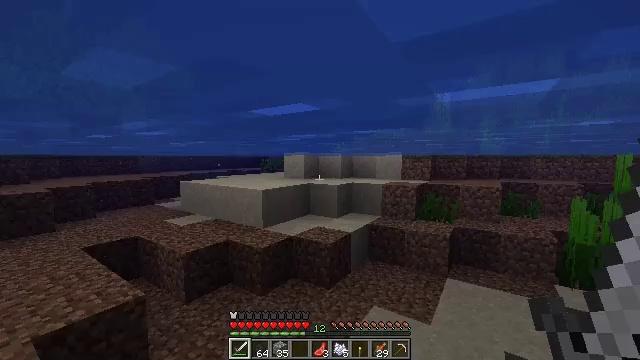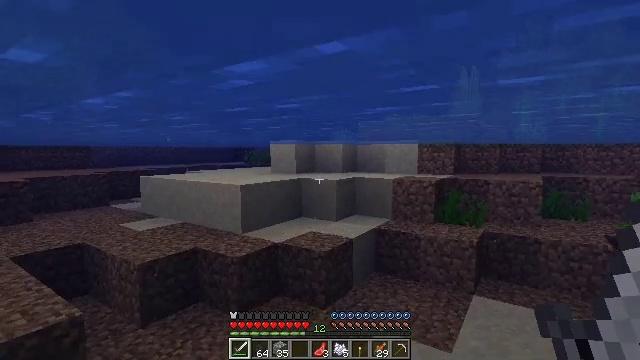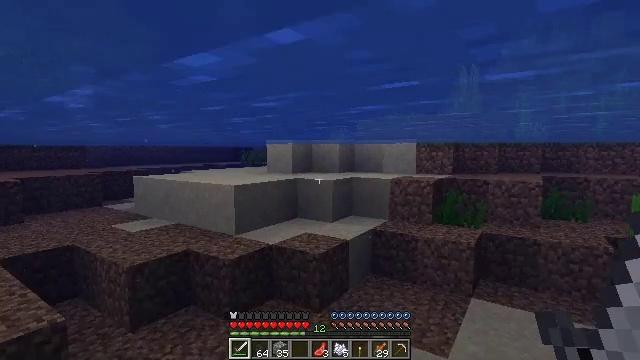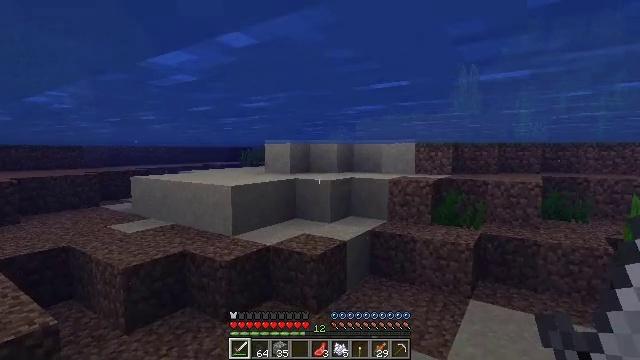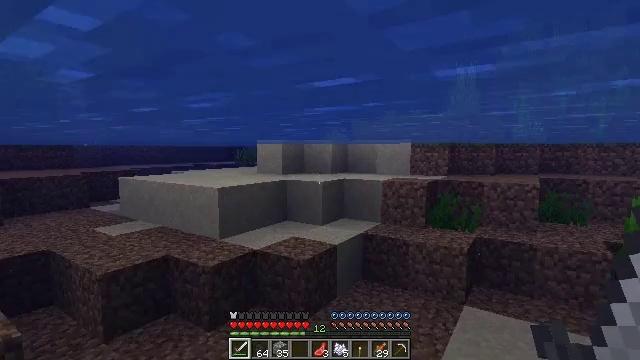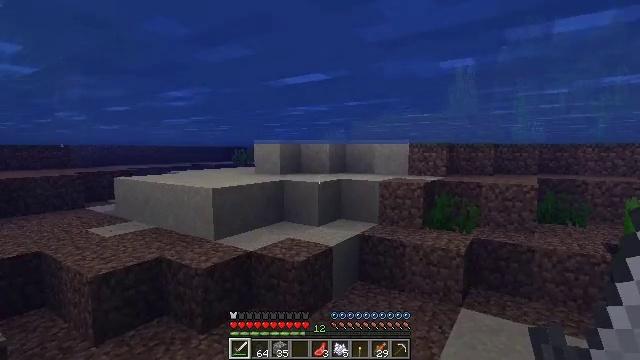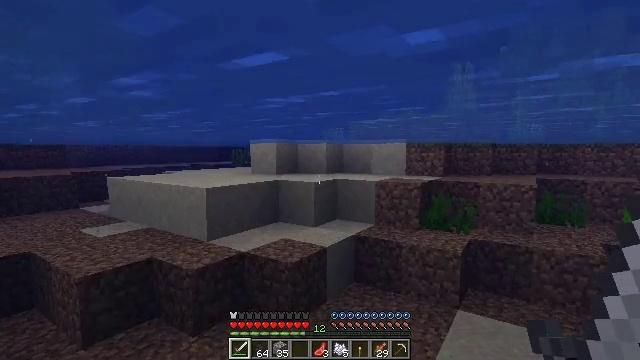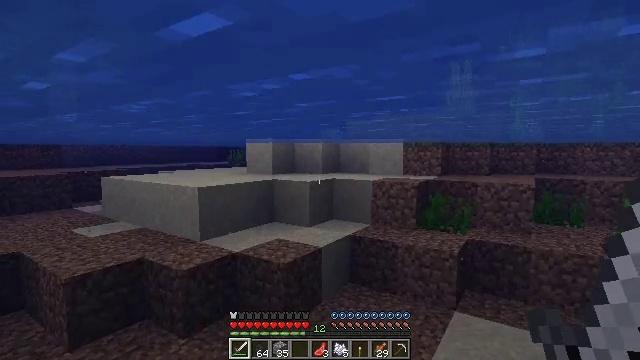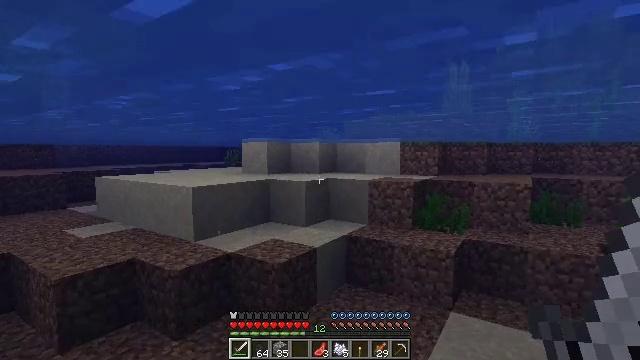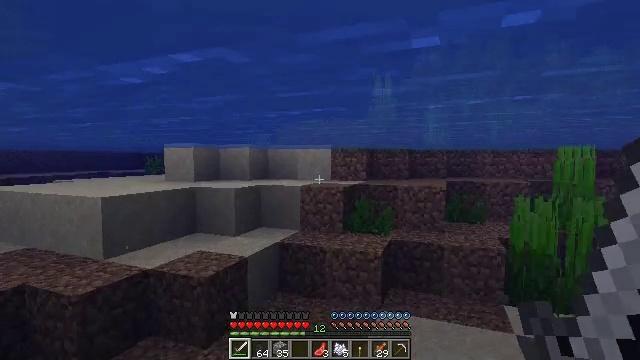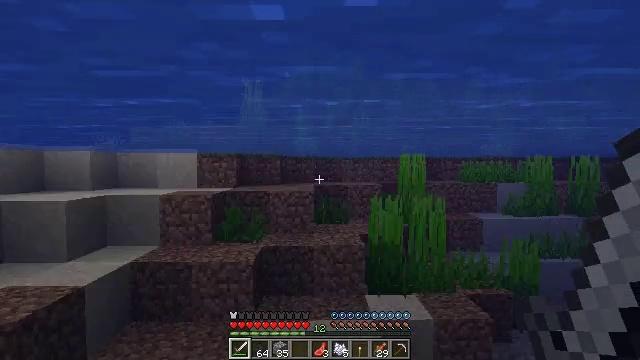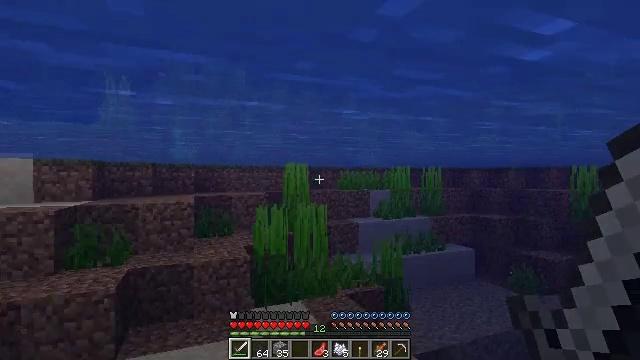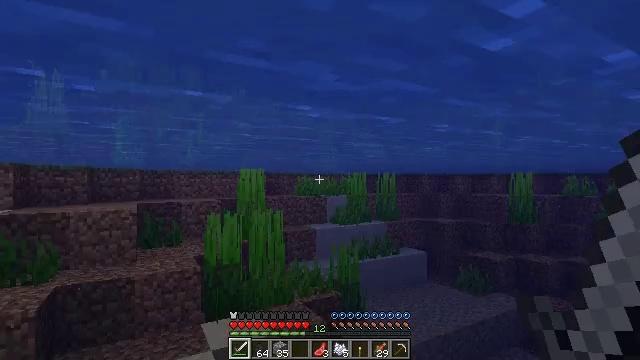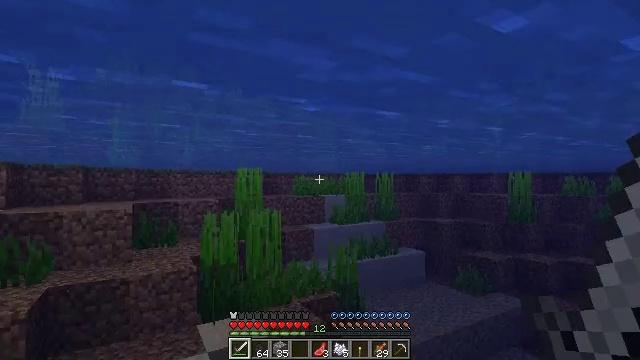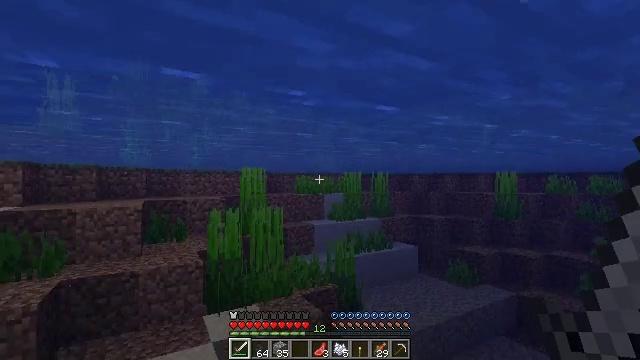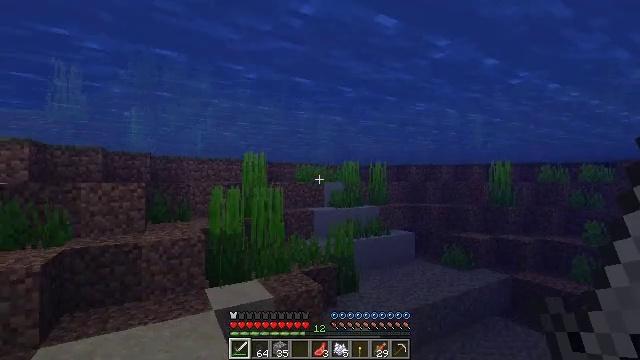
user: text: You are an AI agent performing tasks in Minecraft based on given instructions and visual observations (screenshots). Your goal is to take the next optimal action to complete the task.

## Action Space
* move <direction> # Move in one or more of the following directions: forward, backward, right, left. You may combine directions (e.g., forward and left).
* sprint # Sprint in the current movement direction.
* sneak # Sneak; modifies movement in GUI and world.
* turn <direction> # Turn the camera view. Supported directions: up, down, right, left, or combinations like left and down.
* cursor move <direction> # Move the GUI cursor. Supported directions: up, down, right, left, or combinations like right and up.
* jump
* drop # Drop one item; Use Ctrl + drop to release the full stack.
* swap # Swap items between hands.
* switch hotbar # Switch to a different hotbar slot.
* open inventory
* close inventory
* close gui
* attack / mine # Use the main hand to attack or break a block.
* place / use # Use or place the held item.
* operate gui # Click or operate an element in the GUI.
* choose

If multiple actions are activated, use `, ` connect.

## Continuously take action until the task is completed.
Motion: motion action
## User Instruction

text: Open the furnace and cook salmon.
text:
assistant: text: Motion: move forward and move right
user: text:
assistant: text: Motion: move forward and move right
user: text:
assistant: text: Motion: move forward and move right
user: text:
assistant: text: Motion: move forward and move right
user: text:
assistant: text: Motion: move forward and move right
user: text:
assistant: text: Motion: move forward and move right
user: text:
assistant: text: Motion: move forward and move right
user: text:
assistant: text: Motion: move forward and move right
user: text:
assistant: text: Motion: move forward and move right, turn right and up
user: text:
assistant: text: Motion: move forward and move right, turn right and up
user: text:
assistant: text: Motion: move forward and move right, turn right and up
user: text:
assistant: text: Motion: move forward and move right, turn right and up
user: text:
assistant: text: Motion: move forward, sprint
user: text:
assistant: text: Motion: move forward, sprint
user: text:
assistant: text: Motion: move forward, sprint
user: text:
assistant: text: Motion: move forward, sprint
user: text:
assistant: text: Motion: move forward, sprint, turn right
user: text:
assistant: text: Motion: move forward, turn right
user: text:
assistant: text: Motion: move forward, turn right
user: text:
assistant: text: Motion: move forward, turn right
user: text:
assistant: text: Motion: move forward, turn right
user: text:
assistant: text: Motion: move forward, turn right
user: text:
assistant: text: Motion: move forward, turn right
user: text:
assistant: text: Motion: move forward
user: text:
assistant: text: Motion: move forward
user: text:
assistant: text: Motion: move forward
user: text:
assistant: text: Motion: move forward
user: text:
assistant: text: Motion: move forward
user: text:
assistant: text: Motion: move forward
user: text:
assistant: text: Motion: move forward